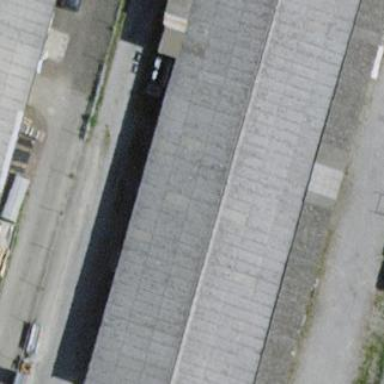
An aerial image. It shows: Warehouse building.